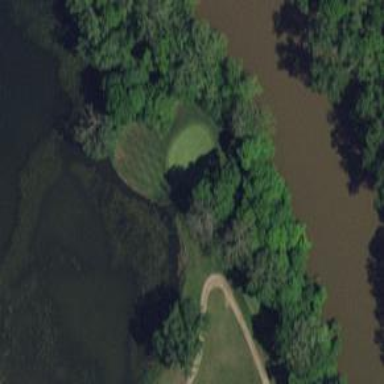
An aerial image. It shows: View of golf hole.